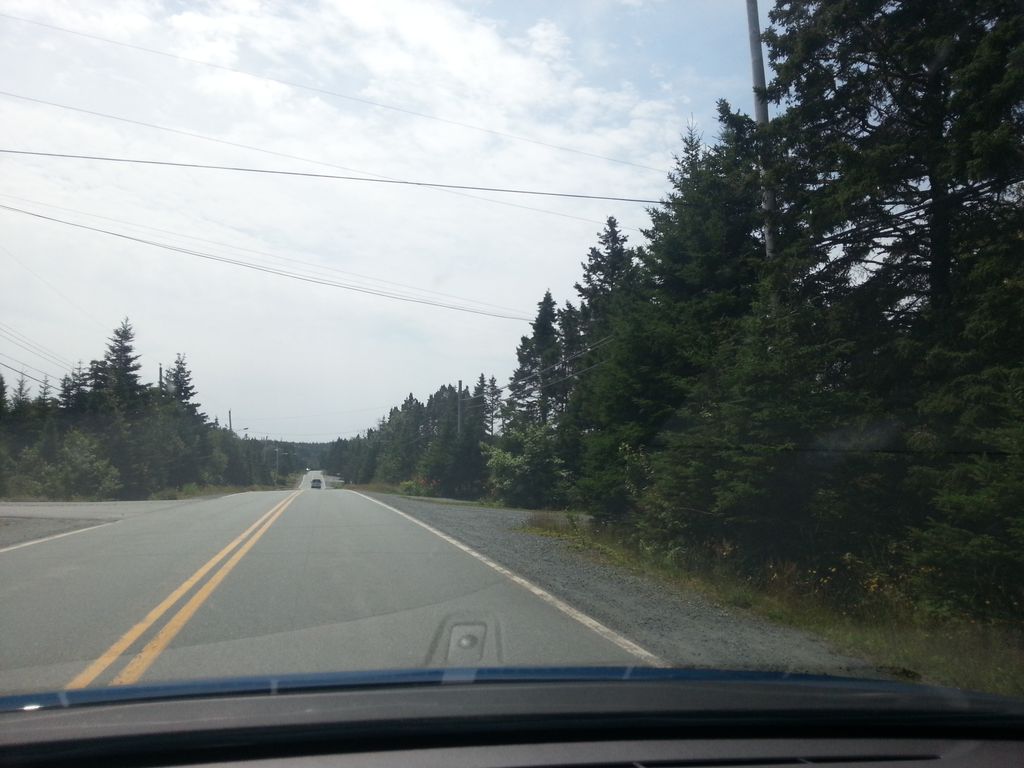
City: halifax